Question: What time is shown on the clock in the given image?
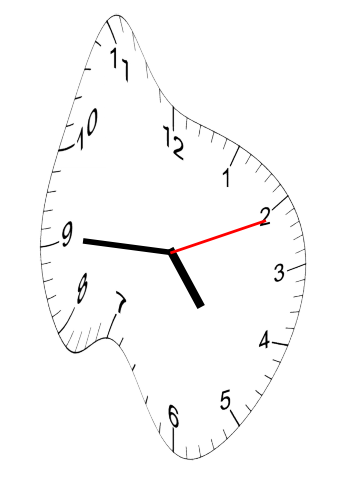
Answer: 04:45:11